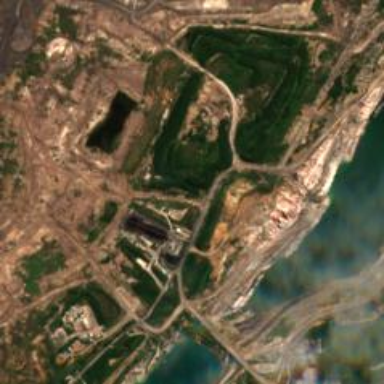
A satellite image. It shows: Quarry area.